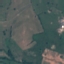
Land use / land cover: Pasture